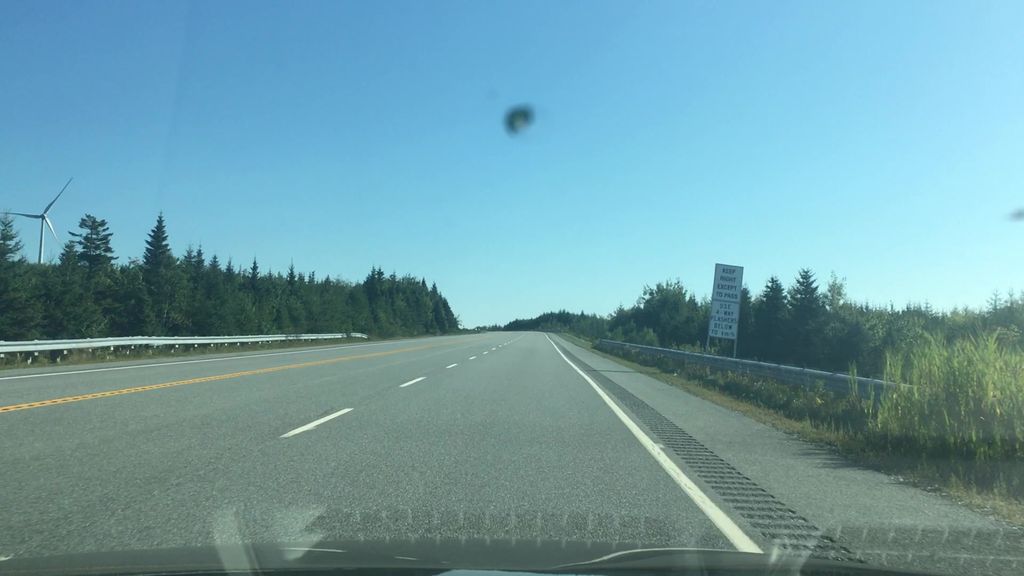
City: halifax